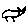
Label: cat